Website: lowes
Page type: payment
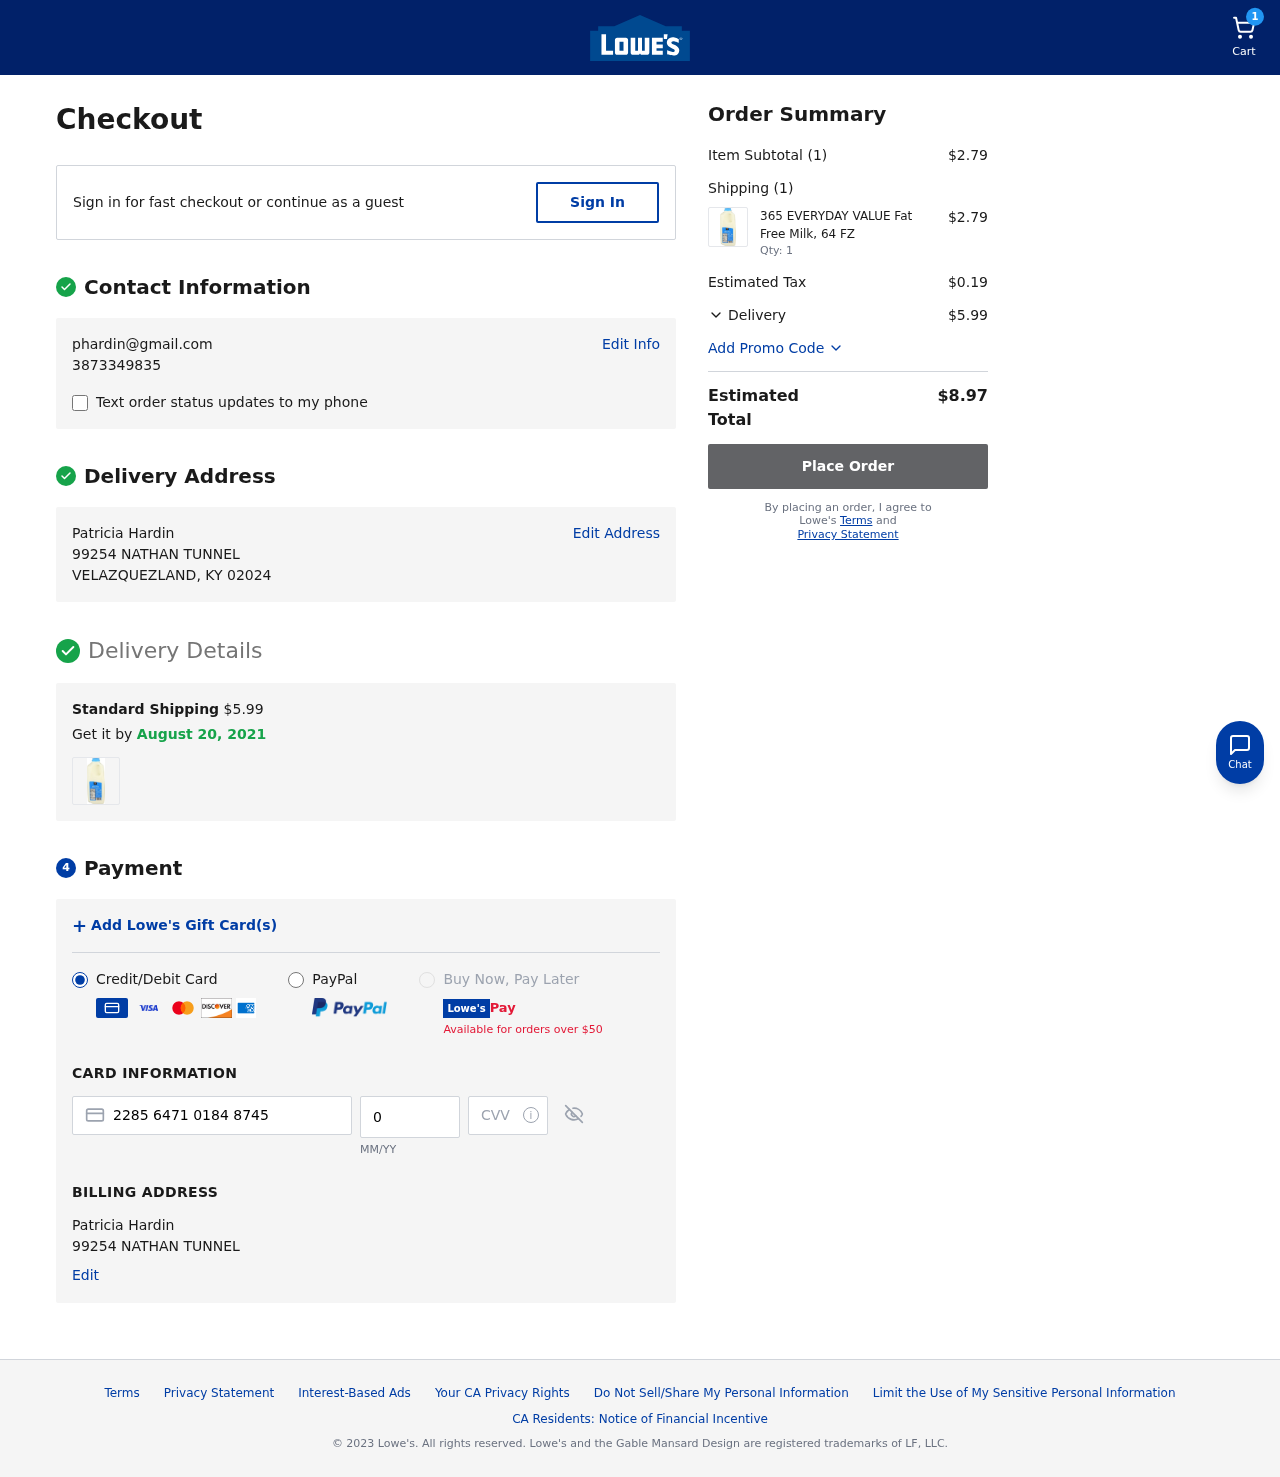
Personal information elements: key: PII_CARD_CVV
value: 362
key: PII_CARD_EXPIRY
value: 03/28
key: PII_CARD_NUMBER
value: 2285 6471 0184 8745
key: PII_EMAIL
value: phardin@gmail.com
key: PII_FULLNAME
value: Patricia Hardin
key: PII_FULLNAME2
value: Patricia Hardin
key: PII_PHONE
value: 3873349835
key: PII_STREET
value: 99254 NATHAN TUNNEL
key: PII_STREET2
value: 99254 NATHAN TUNNEL
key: PII_CITY_STATE_ZIP
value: VELAZQUEZLAND, KY 02024
Product elements: key: PRODUCT1_NAME
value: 365 EVERYDAY VALUE Fat Free Milk, 64 FZ
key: PRODUCT1_PRICE
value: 2.79
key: PRODUCT1_QUANTITY
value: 1
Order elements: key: ORDER_NUM_ITEMS
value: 1
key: ORDER_SHIPPING_COST
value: $5.99
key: ORDER_DELIVERY_DATE
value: August 20, 2021
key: ORDER_SUBTOTAL
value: $2.79
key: ORDER_NUM_ITEMS2
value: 1
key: ORDER_TAX
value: $0.19
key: ORDER_SHIPPING_COST2
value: $5.99
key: ORDER_TOTAL
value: $8.97